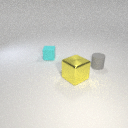
small gray rubber cylinder to the right of small cyan rubber cube